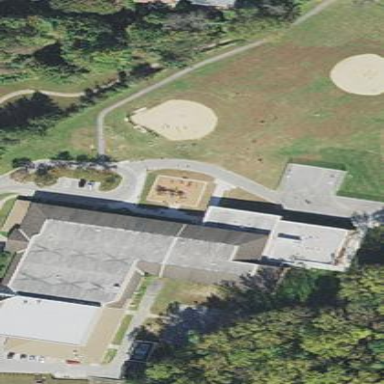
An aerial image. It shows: School building.